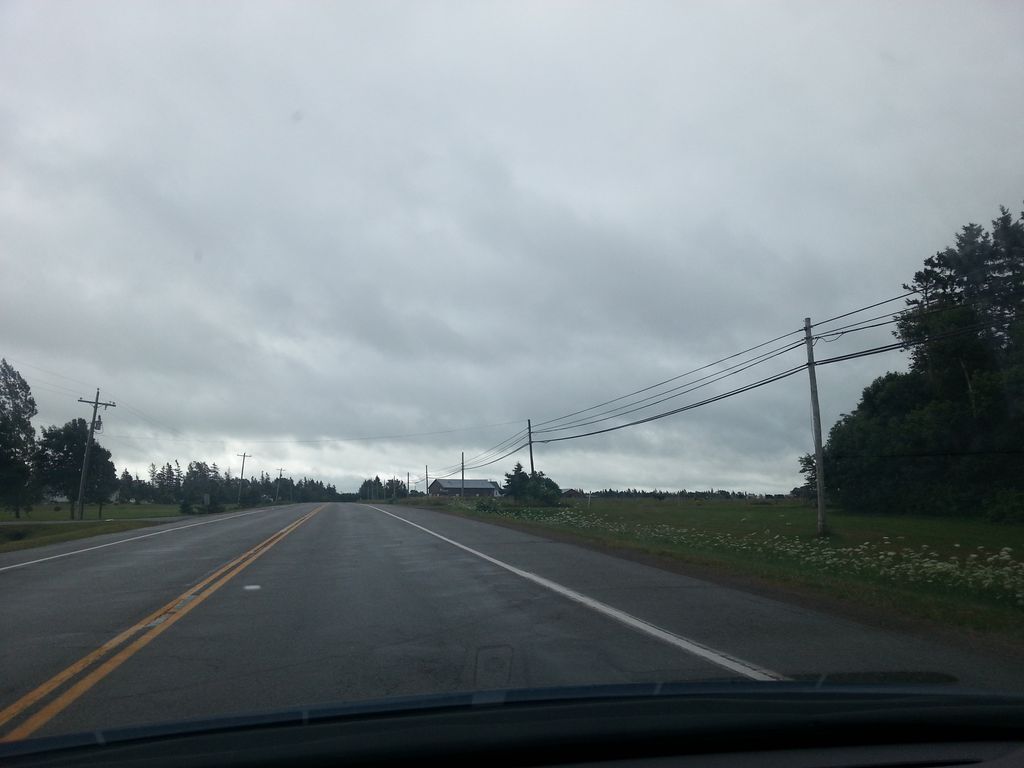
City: charlottetown